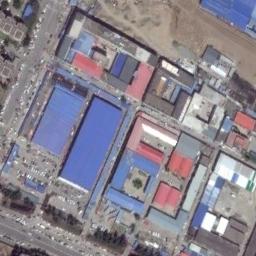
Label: industrial_area